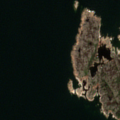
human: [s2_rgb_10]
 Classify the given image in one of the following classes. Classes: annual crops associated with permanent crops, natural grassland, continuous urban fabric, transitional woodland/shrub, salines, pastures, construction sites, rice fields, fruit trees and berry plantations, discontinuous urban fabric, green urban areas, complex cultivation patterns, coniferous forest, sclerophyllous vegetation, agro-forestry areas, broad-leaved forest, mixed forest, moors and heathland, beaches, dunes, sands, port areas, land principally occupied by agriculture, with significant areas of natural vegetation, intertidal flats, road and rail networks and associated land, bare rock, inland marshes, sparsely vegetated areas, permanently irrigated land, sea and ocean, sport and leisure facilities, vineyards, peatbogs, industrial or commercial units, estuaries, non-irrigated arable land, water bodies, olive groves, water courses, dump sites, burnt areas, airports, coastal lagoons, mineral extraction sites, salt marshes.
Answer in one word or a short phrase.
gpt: bare rock, sea and ocean